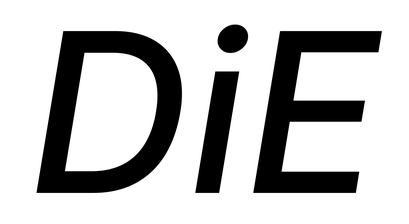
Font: Inter-Italic_Medium_Italic